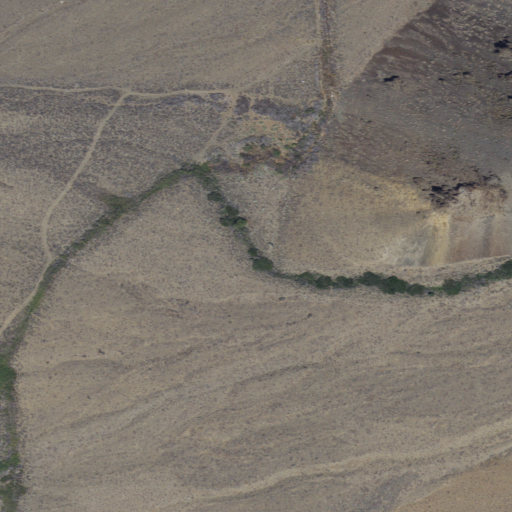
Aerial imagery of valley in California named Middle Canyon containing shrub and evergreen forest